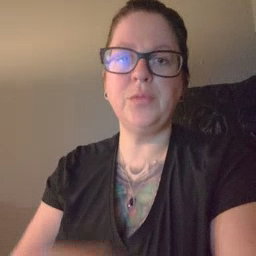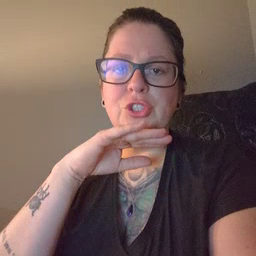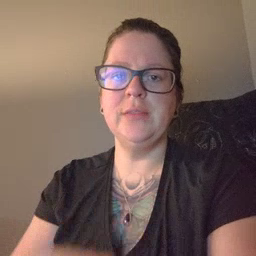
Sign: dirty